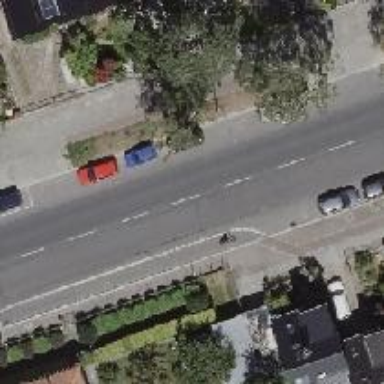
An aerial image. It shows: Tertiary road with asphalt surface. There are separate sidewalks on both sides and cycle track on the left.